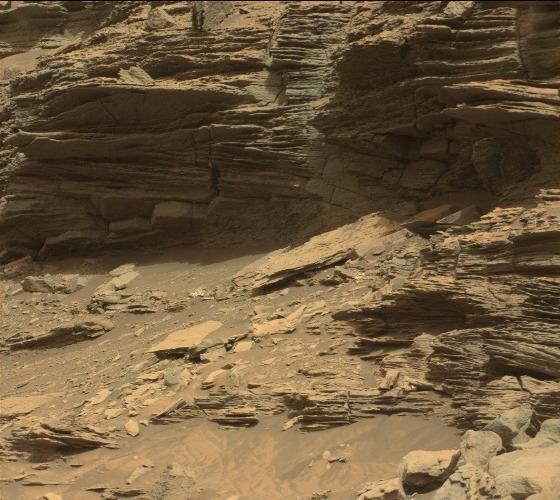
Terrain classes present: Bedrock, Gravel / Sand / Soil, Rock, Shadow